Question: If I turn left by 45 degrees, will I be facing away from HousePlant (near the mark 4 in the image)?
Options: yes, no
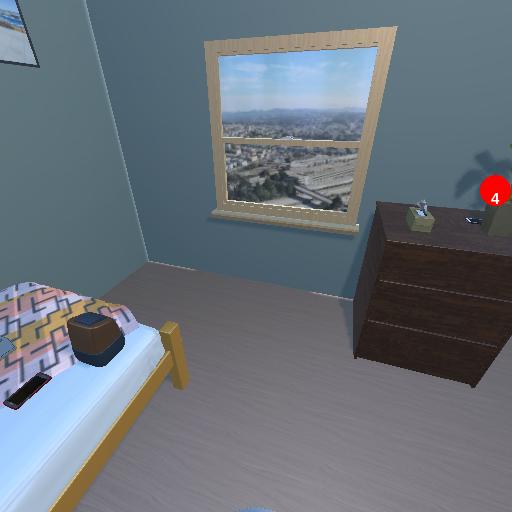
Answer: yes